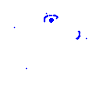
Particle: electron